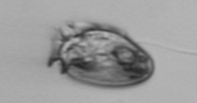
Label: Dinophysis_acuminata